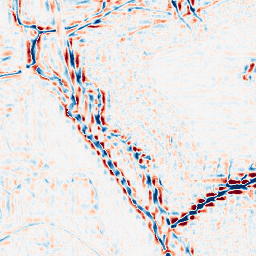
Category: wavelet
Decomposition family: wavelet_reverse_biorthogonal
Decomposition parameters: wavelet: rbio1.3
level: 3
Upsampling method: quartic
Upsampling parameters: scale: 4
Upsampling scale: 4